Question: I have tried almost every solution on this website, but unfortunately no progress.
I have all the frameworks added in my project and all the .m files are in my project. Still I am facing this undefined symbols error.

I am trying to convert an old cocos2d project to version 2.1, therefore I have copied most of the files from old project to new project. I have many warnings complaining about deprecated methods, and only 3 linker errors.
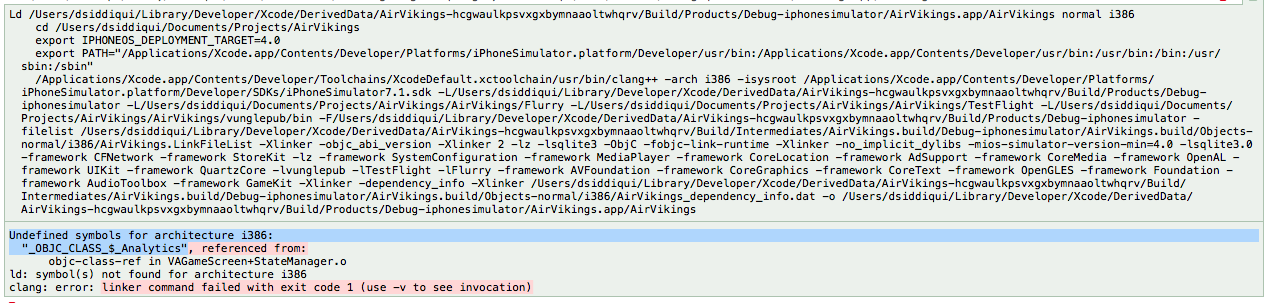
Answer: In 'VAGameScreen+StateManager.m' you are accessing to 'Analytics' class which is probably not added to the project.